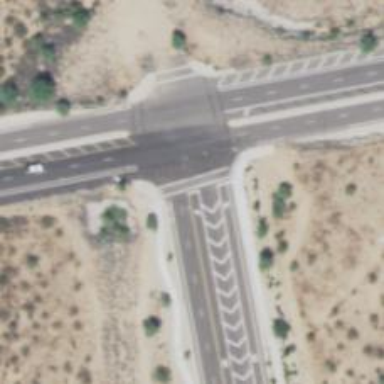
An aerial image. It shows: Road with stop sign.